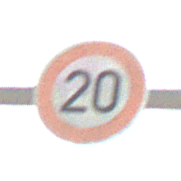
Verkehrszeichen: Geschwindigkeit20
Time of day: Midday
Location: Outdoor (Suburban)
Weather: PartlyCloudy
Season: Summer
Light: Natural